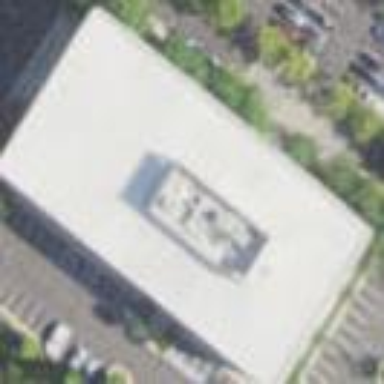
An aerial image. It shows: Commercial building.